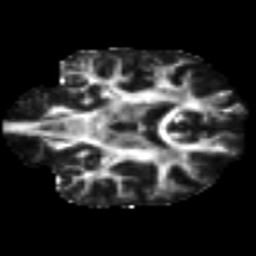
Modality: FA
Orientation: coronal
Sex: male
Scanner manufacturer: ge
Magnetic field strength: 3 T
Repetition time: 7 s
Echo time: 0.08 s